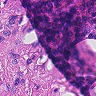
Metastatic tissue present: no